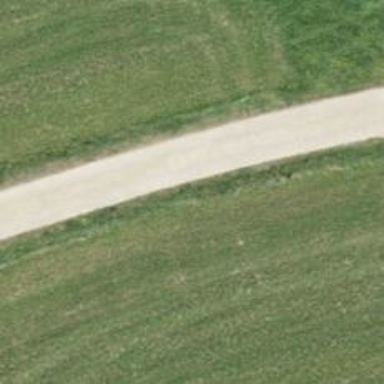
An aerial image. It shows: Well-maintained track road with grade 1 tracktype.